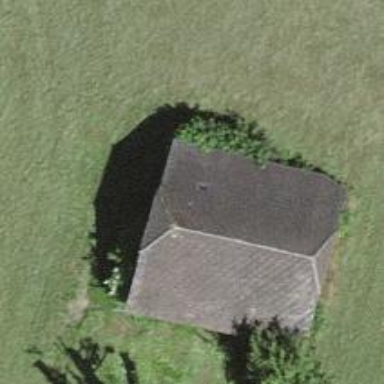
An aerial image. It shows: Rural barn.